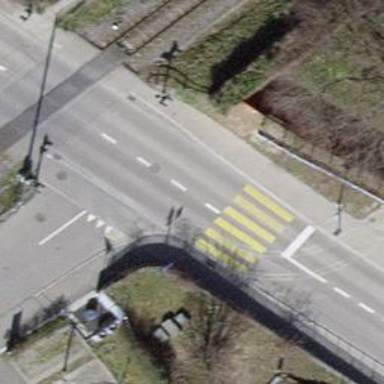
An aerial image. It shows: Footway with marked crossing. The surface is asphalt.